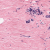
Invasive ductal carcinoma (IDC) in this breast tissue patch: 0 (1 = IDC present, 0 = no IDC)